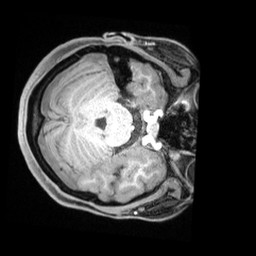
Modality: T1w
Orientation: axial
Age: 18
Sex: female
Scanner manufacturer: siemens
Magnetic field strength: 3 T
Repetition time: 1.68 s
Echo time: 0.00188 s